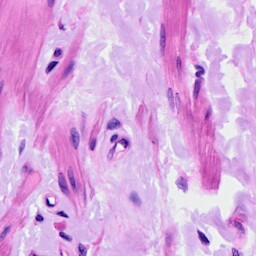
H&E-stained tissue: Ovarian